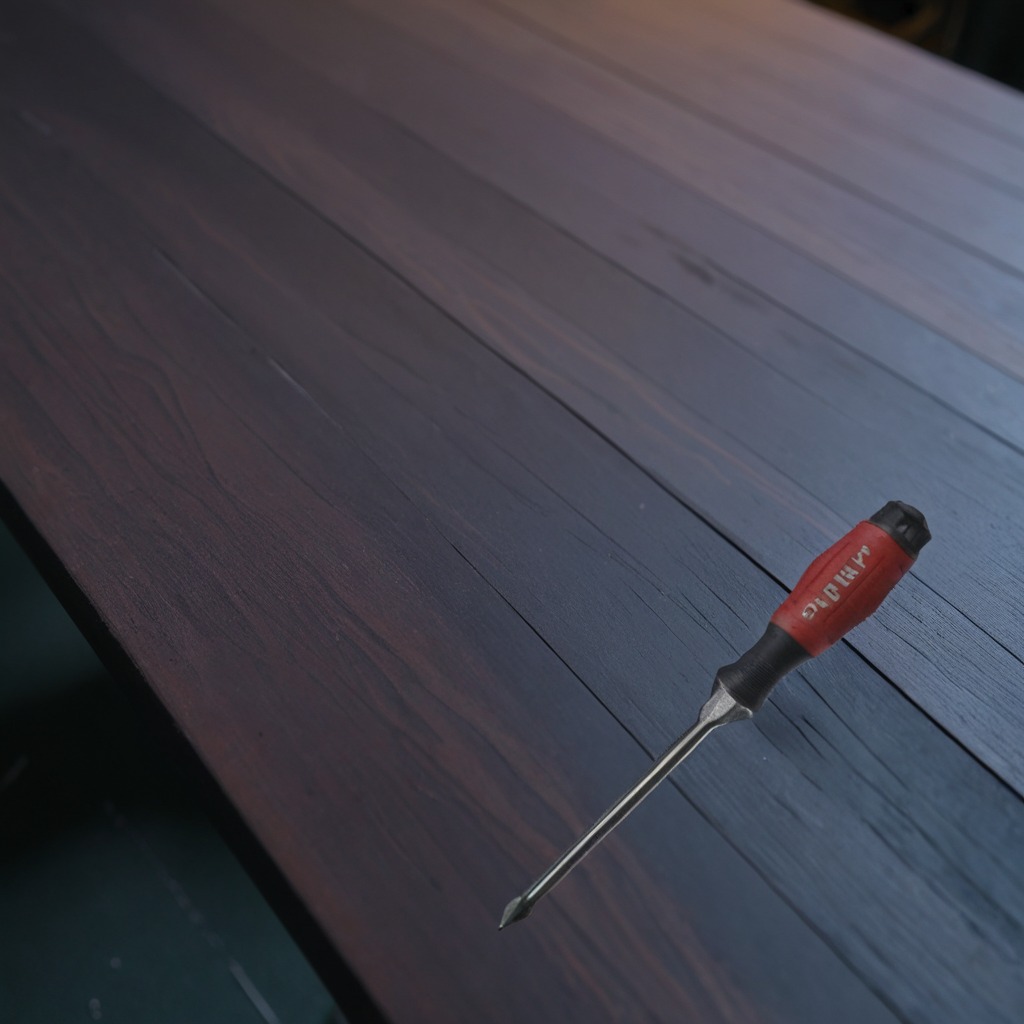
A screwdriver is lying on the table.